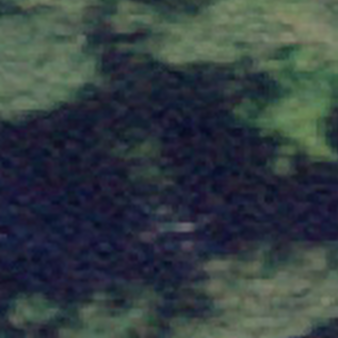
Label: other